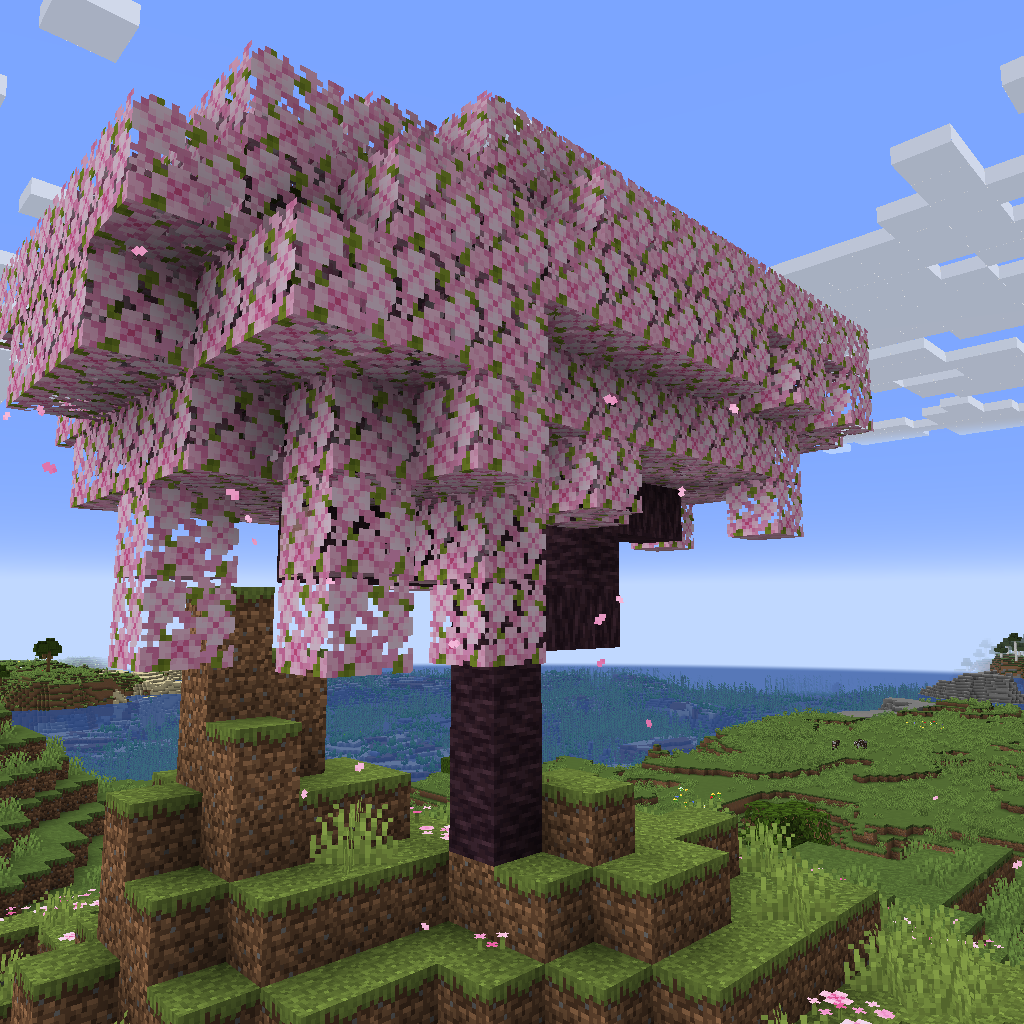
singular cherry grove tree